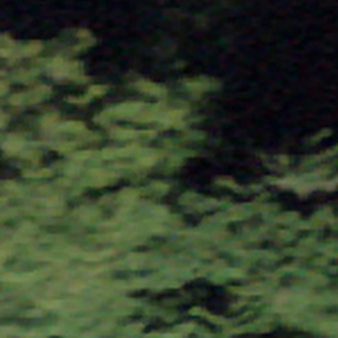
Label: other